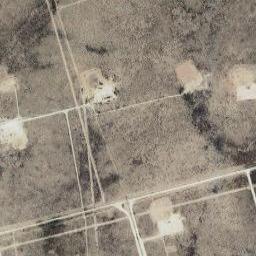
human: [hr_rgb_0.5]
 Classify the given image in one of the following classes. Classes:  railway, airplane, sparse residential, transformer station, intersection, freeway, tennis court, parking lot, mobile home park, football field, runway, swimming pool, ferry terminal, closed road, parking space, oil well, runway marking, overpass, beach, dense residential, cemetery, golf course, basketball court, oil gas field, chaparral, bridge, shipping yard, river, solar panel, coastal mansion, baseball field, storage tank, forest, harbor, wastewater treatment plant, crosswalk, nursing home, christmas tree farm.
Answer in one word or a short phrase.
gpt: oil gas field